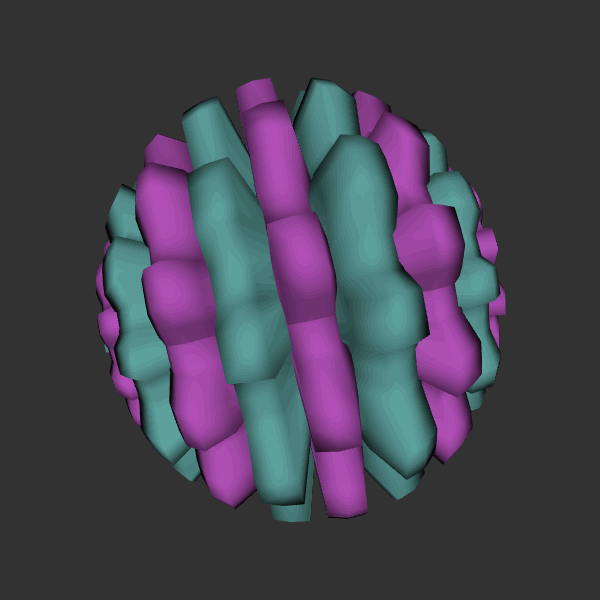
Background: dark